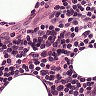
Metastatic tissue present: no